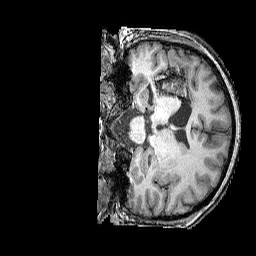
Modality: T1w
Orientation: coronal
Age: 44
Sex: female
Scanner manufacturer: siemens
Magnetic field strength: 3 T
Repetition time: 2.25 s
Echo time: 0.00415 s